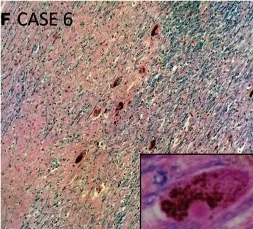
Selected microscopic findings on neuropathological examination. (F) Case 6: HandE/LFB and alpha-synuclein staining of representative cortical section showing diffuse Lewy bodies and Lewy neurites. Inset shows Lewy body.
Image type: pathology (h&e)